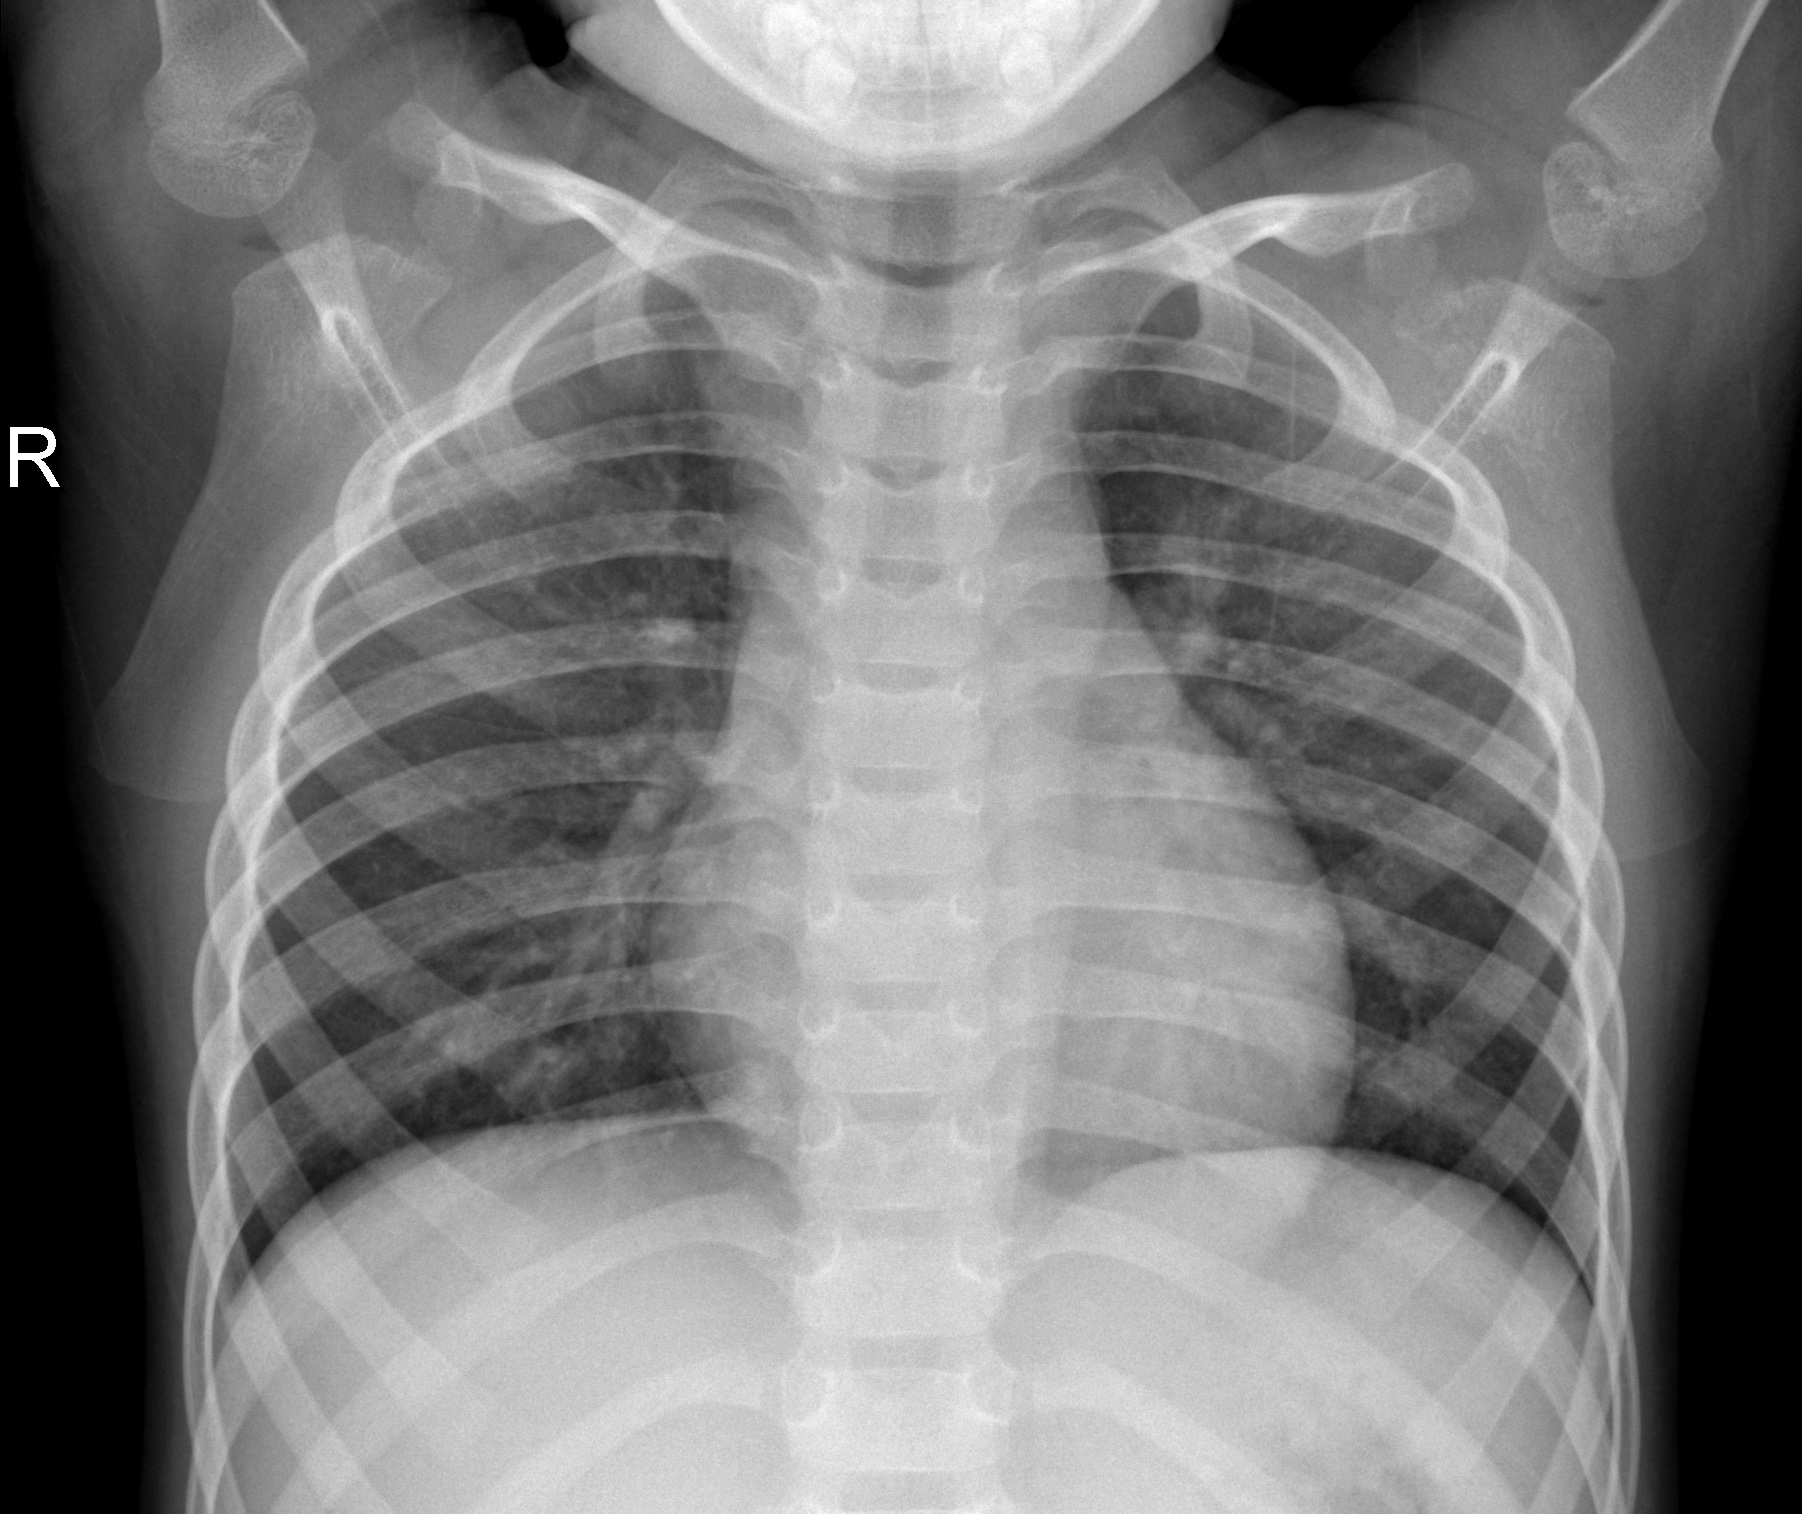
Diagnosis: NORMAL